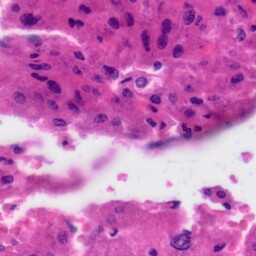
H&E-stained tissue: Liver